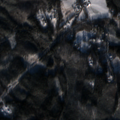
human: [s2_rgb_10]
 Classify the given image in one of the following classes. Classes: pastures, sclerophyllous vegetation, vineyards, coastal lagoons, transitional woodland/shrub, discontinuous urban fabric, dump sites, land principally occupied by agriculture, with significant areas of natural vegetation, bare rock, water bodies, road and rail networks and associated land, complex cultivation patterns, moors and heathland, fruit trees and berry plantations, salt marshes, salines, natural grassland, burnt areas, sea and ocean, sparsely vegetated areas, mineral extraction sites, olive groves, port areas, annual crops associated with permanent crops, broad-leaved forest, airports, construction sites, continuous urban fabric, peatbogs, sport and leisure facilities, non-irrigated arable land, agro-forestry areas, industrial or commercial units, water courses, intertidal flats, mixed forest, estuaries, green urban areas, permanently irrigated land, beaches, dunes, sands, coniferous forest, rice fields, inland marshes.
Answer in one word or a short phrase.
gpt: land principally occupied by agriculture, with significant areas of natural vegetation, broad-leaved forest, coniferous forest, mixed forest, transitional woodland/shrub